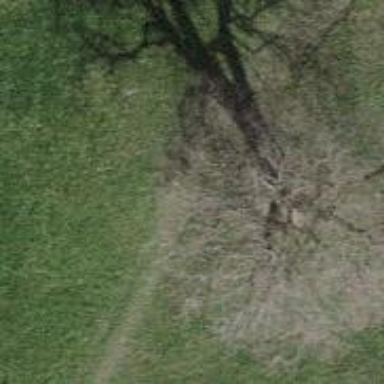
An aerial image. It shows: Evergreen broadleaved tree.